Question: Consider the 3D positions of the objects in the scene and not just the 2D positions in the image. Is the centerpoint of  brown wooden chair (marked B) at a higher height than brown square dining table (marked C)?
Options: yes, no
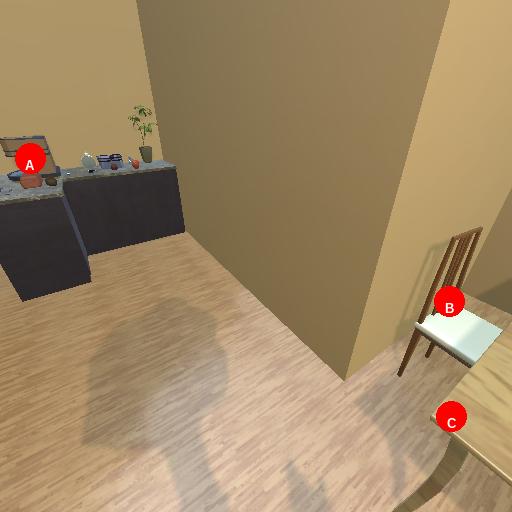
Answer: yes